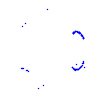
Particle: kaon